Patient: sex F, age 36
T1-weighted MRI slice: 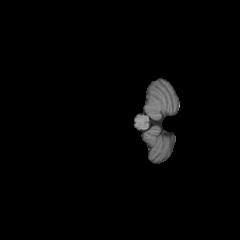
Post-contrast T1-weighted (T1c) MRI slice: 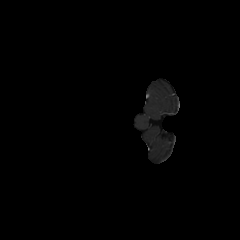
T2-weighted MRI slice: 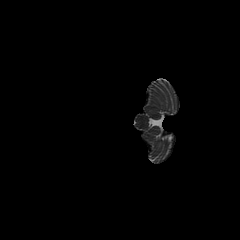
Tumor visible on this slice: no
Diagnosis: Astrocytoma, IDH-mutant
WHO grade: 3